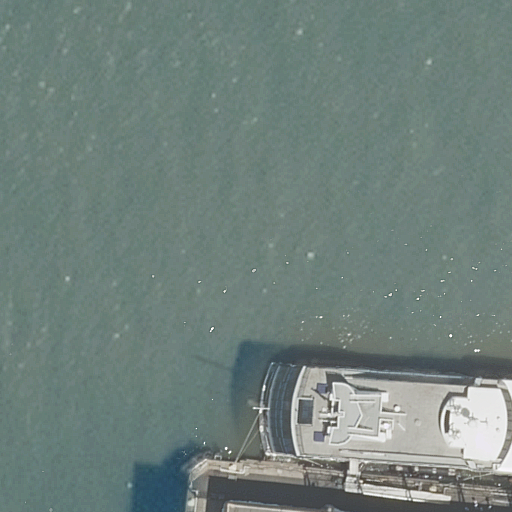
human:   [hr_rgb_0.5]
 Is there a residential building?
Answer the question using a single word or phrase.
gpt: yes

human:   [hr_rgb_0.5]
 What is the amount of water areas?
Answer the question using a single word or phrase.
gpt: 1

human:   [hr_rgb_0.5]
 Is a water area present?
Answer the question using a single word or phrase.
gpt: yes

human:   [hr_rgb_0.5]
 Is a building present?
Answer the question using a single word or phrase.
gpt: yes

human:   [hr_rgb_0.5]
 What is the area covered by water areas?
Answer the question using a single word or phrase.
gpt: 10072m2

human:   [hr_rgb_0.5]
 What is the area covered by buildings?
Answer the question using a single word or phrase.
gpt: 14m2

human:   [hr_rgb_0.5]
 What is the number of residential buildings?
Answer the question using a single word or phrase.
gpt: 1

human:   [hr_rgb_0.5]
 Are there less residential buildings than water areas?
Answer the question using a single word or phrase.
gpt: no

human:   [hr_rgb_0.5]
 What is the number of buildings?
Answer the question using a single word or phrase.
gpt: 1

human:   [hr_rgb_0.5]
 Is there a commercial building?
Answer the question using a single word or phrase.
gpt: no

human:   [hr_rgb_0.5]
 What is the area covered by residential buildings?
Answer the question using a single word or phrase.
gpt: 14m2

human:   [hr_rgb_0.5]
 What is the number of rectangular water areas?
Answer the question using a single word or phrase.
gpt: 1

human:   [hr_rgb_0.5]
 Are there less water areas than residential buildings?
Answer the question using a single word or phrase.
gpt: no

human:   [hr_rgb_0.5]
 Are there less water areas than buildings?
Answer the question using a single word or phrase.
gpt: no

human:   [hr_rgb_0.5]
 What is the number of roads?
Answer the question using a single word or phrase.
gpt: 0

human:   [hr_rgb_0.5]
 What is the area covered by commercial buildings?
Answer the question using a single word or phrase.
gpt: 0m2

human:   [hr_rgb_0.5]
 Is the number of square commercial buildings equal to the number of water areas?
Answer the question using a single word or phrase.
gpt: no

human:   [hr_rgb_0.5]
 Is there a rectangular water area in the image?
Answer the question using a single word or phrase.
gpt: yes

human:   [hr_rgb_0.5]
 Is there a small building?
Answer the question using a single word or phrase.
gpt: yes

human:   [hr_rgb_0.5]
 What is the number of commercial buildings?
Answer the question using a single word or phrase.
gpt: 0

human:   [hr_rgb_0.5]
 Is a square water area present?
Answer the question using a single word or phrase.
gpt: no

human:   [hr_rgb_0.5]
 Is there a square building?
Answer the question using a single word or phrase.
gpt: no

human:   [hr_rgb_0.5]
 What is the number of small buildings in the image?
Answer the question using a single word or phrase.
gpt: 1

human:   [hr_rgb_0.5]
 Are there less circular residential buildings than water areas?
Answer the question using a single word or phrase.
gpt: yes

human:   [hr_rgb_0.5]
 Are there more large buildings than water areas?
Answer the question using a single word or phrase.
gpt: no

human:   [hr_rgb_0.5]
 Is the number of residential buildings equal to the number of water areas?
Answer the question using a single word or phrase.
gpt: yes

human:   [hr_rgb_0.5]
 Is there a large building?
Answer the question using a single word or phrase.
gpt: no

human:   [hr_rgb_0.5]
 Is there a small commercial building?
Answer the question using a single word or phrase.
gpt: no

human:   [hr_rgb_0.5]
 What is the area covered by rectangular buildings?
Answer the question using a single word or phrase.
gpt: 14m2

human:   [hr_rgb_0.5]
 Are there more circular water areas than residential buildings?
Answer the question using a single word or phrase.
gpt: no

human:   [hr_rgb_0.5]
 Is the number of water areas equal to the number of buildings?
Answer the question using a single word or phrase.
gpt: yes

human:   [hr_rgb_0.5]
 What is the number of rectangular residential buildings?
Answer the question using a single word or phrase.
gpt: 1

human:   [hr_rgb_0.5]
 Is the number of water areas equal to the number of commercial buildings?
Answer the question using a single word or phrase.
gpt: no

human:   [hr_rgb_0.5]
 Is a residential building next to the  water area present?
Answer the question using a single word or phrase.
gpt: yes

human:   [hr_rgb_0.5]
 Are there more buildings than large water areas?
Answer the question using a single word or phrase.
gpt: no

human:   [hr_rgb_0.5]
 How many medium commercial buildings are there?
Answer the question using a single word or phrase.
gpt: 0

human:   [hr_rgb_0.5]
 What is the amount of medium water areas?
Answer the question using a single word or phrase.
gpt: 0

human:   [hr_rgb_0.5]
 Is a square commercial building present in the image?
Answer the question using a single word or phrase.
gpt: no

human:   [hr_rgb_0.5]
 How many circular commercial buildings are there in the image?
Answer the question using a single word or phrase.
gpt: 0

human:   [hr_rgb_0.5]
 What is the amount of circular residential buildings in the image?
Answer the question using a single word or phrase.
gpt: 0

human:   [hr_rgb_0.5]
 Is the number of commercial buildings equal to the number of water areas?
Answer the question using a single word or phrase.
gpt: no

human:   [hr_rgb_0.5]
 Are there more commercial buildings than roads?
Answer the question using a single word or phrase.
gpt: no

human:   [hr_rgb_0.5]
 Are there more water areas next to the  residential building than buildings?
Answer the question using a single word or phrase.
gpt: no

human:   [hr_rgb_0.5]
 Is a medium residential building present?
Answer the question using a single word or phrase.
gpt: no

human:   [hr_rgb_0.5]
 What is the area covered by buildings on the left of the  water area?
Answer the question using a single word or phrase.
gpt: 0m2

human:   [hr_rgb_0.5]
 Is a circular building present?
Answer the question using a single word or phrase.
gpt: no

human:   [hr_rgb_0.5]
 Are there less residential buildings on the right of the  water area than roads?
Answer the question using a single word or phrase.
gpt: no

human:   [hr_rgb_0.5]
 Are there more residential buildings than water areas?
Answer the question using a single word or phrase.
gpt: no

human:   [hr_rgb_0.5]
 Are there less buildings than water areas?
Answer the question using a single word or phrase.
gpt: no

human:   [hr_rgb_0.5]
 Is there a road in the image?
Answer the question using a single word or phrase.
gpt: no

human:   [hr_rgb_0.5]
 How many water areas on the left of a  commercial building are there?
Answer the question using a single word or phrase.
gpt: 0

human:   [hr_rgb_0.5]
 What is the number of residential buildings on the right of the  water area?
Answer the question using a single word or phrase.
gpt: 0

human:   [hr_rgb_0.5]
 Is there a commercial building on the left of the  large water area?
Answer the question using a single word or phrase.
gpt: no

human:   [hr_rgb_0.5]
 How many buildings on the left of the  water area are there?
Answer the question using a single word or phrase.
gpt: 0

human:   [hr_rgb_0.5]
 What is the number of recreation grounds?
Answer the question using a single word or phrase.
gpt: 0

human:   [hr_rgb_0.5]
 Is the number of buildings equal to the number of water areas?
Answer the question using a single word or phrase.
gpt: yes

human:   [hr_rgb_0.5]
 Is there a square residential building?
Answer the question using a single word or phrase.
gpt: no

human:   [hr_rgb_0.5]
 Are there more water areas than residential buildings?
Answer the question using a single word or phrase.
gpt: no

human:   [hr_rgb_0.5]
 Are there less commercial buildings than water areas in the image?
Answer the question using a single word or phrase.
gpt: yes

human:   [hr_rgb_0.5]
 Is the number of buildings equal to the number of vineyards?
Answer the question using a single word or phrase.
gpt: no

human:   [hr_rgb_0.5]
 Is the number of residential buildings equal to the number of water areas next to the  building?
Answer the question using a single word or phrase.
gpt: yes

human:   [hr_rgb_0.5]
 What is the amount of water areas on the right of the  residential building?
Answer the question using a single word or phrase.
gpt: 0

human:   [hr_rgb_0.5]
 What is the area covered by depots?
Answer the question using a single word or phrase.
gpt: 0m2

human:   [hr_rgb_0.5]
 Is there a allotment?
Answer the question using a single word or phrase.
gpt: no